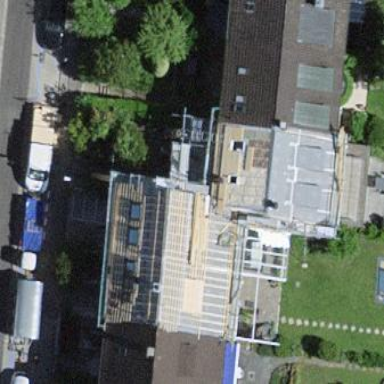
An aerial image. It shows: Terrace building.